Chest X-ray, PA view. Patient: 78 years old, sex F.
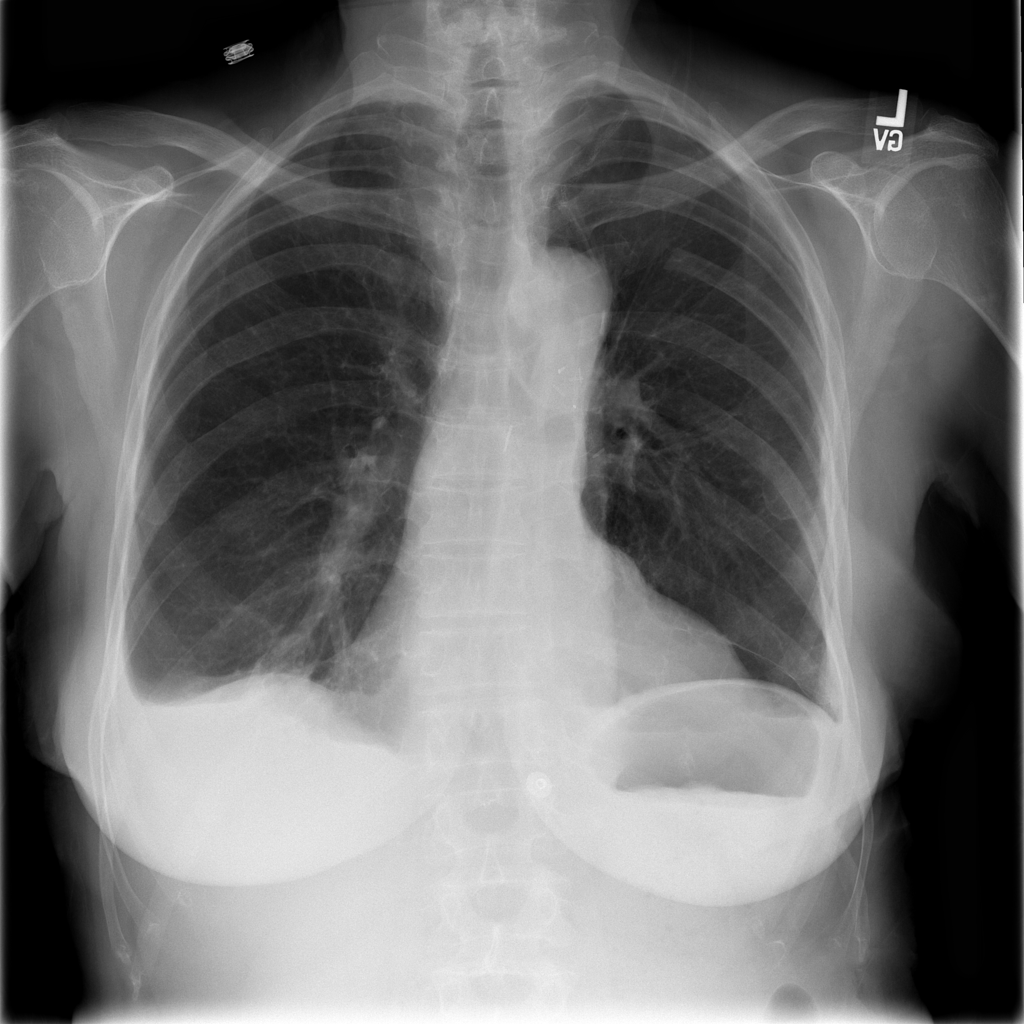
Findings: Atelectasis, Pneumothorax